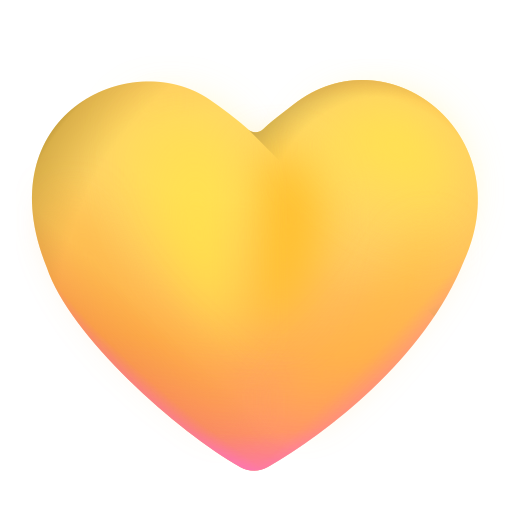
yellow heart color